Question: I'm passing some string messages as Json object in view.
'''
public ActionResult SomeAction(someObject object)
{
.....
.....
if (check1)
{
return Json(new { error = Resource.someMessage1},JsonRequestBehavior.AllowGet);
}
if(check2)
{
return Json(new { error = Resource.someMessage2}, JsonRequestBehavior.AllowGet);
}
//some stuffs
return Json(new {success = "success"}, JsonRequestBehavior.AllowGet);
}
'''
I want to retrieve the messages passed from controller and alert from My view
in view I have some javascript
'''
function done(data) {
alert("hello");
var message = JSON.parse(data);
alert(message);
if (message["error"] != undefined) {
alert(message["error"]);
} else {
//do some stuff
}
};
'''
what I was expecting is if passed message from controller is type error then I would get alert with the message.
The line 'alert("hello");' but there is no alert after that.
I get error in console

Am I doing something wrong?
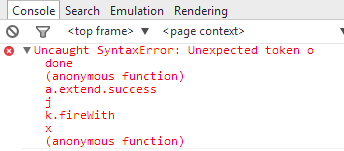
Answer: the variable type is detected as json object.
'''
var x = {"error":"somemessage"};
alert(x.error)
'''
The variable is detected as String here.
'var x = JSON.parse('{"error":"somemessage"}'); alert(x.error)'
If you notice, the difference is #1 starts with {(curly braces) whereas #2 starts with '(apostrophe)